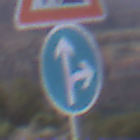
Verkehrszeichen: VorgeschriebeneFahrtrichtungGeradeausOderRechts
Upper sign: Arbeitsstelle
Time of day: Dusk
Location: Outdoor (Nature)
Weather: Clear
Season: NotSpecified
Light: Natural